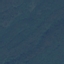
Land use / land cover: Forest